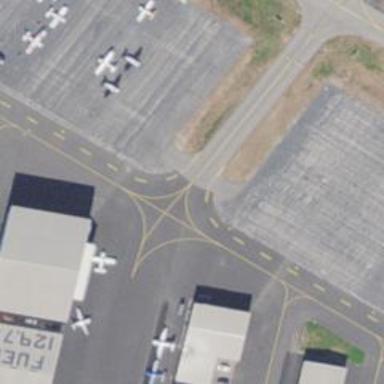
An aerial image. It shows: View of taxiway at the airport.